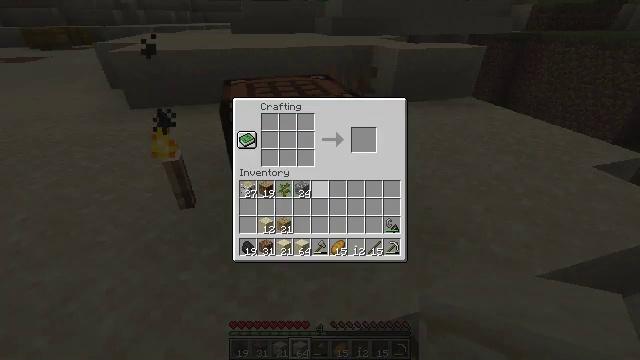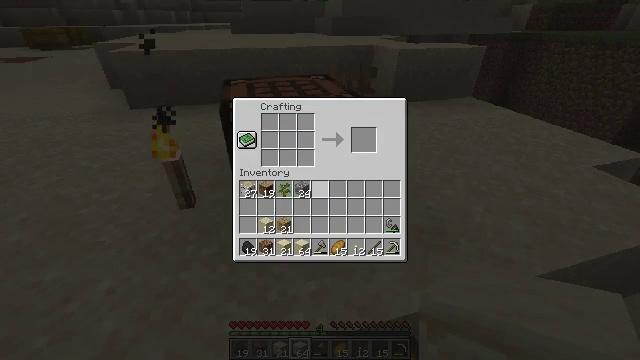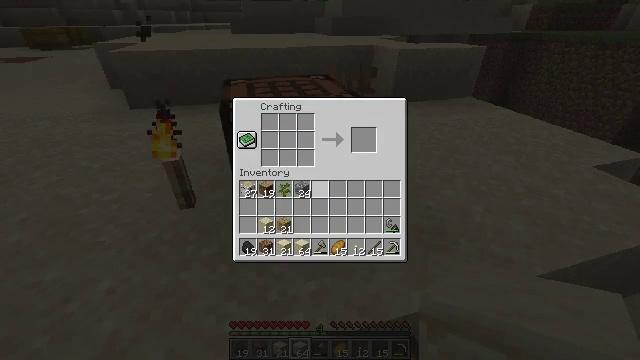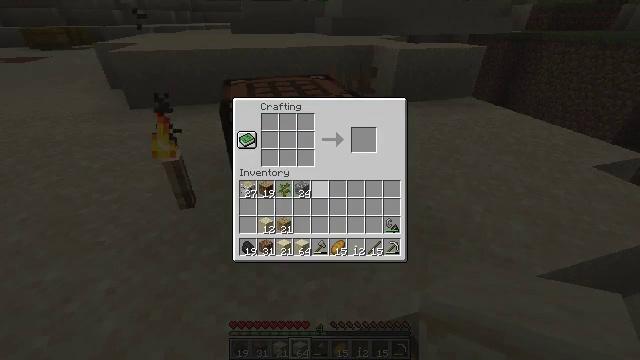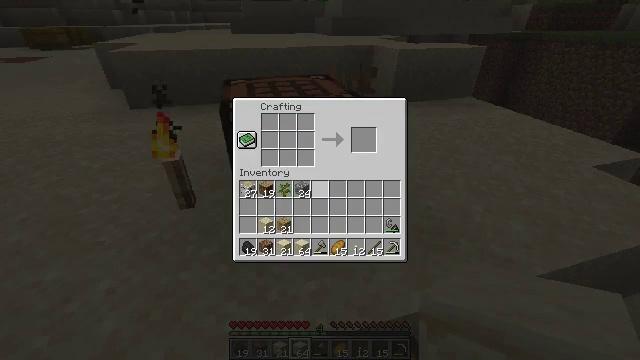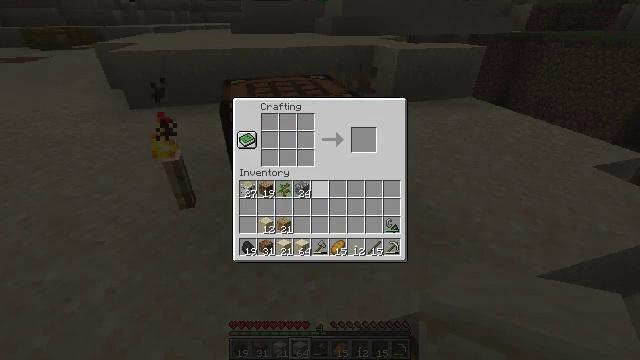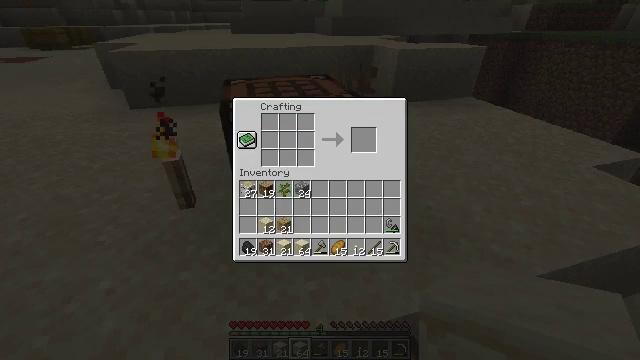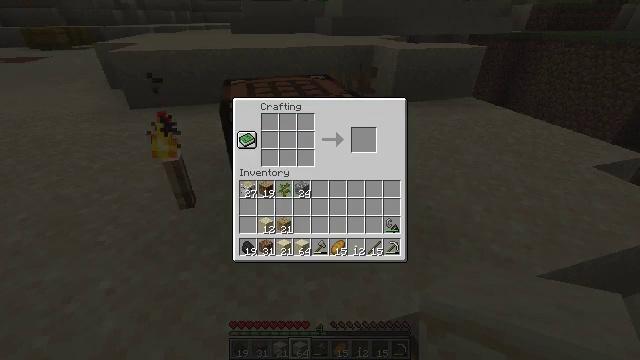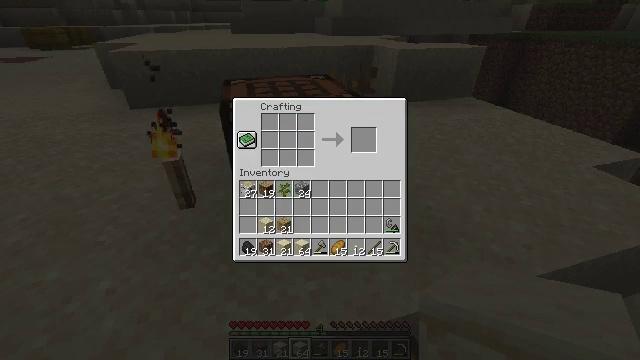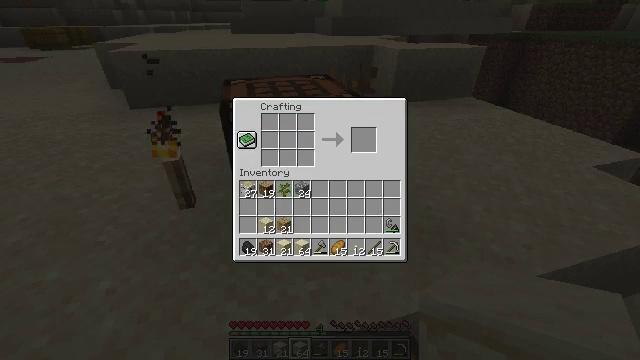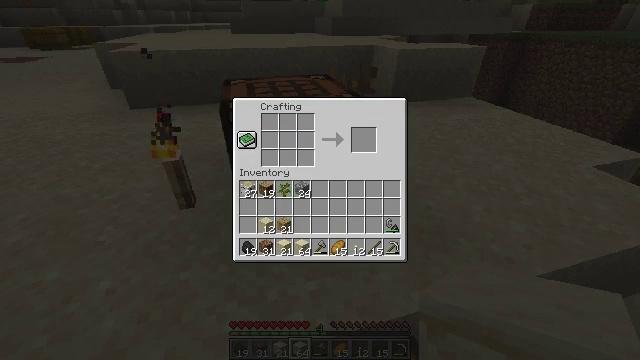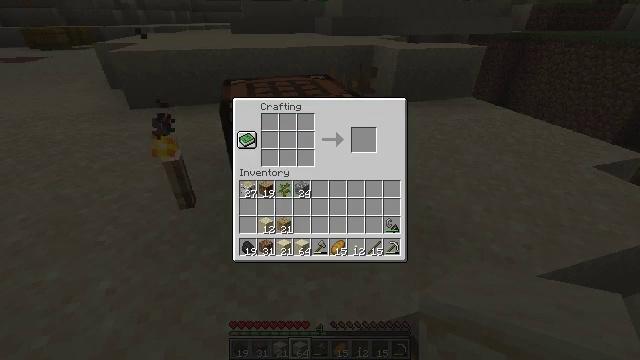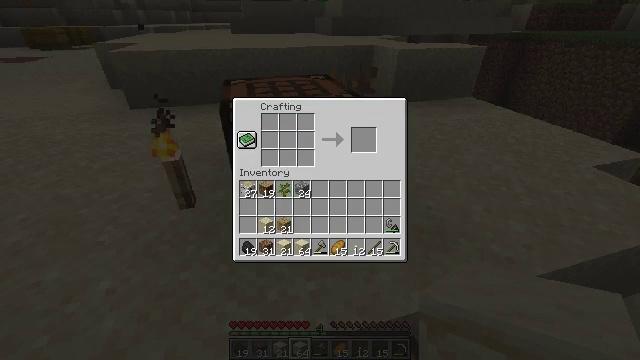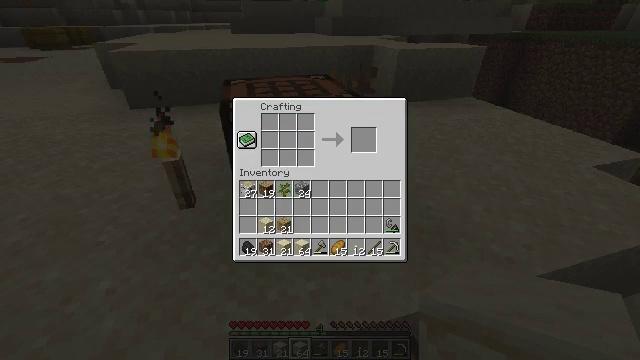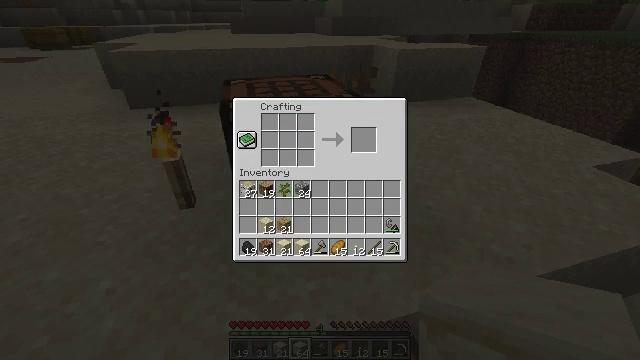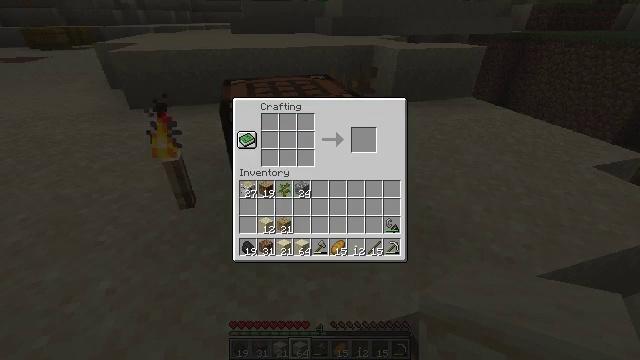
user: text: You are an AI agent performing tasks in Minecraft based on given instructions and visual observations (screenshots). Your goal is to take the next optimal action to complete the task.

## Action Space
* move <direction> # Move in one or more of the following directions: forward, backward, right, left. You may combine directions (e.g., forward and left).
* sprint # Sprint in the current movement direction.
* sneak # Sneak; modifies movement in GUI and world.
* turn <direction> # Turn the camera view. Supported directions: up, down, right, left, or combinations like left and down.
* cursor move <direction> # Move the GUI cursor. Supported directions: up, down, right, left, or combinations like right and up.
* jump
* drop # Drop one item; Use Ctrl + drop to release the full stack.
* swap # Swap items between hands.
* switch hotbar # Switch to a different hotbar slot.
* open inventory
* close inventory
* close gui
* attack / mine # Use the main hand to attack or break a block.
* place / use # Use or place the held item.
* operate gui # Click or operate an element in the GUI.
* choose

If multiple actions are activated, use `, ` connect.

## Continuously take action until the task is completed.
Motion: motion action
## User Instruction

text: Transform sandstone into cut sandstone in a crafting table.
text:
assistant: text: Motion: no_op
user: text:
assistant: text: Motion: no_op
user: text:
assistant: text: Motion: no_op
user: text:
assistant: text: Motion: no_op
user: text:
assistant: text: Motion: cursor move left
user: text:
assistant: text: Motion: cursor move left and up
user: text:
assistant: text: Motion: cursor move left and up
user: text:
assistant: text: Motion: cursor move left
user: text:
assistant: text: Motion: no_op
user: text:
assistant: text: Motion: no_op
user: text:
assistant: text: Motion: no_op
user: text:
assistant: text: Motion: no_op
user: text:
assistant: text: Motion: no_op
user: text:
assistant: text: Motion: no_op
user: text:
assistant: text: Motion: no_op
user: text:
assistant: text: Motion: cursor move right
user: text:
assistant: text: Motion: no_op
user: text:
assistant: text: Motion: no_op
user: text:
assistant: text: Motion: no_op
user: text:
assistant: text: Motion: operate gui
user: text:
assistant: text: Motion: operate gui
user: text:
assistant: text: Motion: no_op
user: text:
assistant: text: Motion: no_op
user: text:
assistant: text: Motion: no_op
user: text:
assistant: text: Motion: no_op
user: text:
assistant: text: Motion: no_op
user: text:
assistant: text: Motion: no_op
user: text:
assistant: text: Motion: no_op
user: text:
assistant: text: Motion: no_op
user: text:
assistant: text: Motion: cursor move down